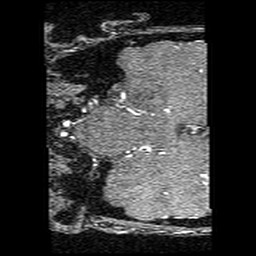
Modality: angio
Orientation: coronal
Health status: ill
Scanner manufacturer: siemens
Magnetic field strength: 3 T
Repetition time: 0.021 s
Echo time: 0.0036 s